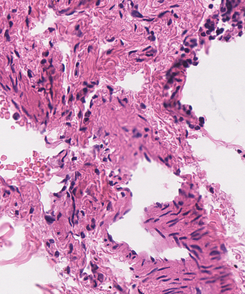
Tumor epithelial tissue: no
Tumor-associated stroma tissue: yes
Normal tissue: no